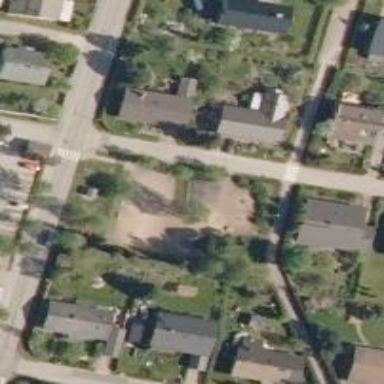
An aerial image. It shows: Playground featuring roundabout.